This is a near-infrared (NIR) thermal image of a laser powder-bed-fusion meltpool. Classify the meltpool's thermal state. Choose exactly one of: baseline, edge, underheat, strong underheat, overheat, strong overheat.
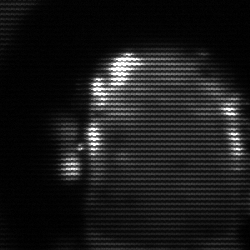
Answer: baseline